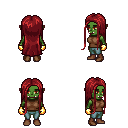
a pixel art fantasy rpg character, female body template, orc, green skin, brown sleeveless shirt, teal pants, brunette extra-long hairstyle, gold gloves, brown shoes, four views (front, back, left, right), 2x2 character sprite sheet, small pixel art, hard edges, no anti-aliasing